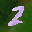
Label: 2